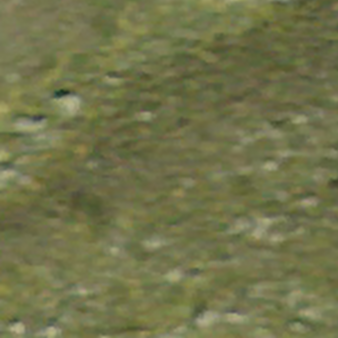
Label: other